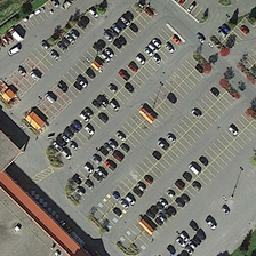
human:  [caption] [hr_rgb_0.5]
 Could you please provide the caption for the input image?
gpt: There are lots of parking spaces in the parking lot.

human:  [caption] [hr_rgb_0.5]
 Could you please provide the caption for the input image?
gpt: There are many parking spaces in the parking lot.

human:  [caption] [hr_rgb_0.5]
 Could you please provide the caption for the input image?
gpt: There's a lot of car seats in the parking lot.

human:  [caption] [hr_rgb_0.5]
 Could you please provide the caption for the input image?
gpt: There are lots of parking lots.

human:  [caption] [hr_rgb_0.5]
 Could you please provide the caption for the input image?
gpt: There's a lot of parking spaces in the parking lot.